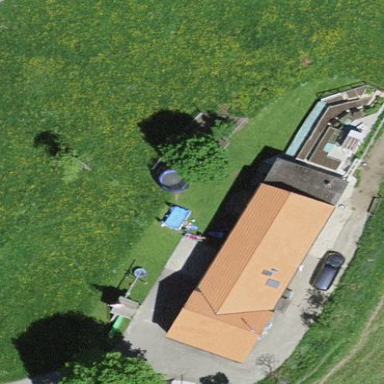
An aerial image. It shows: Farm building.